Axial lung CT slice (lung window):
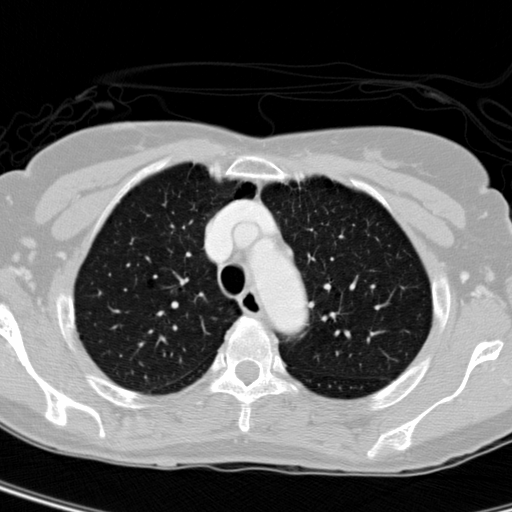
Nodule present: no